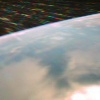
Label: sunburn